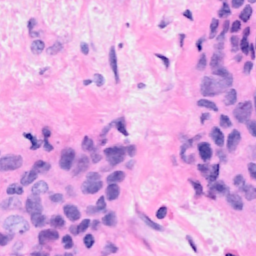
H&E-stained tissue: Breast